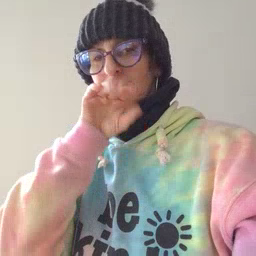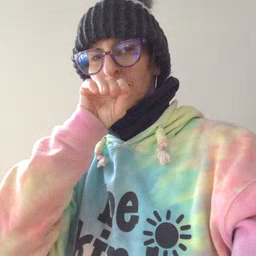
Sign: goose